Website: apple
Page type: address-validator
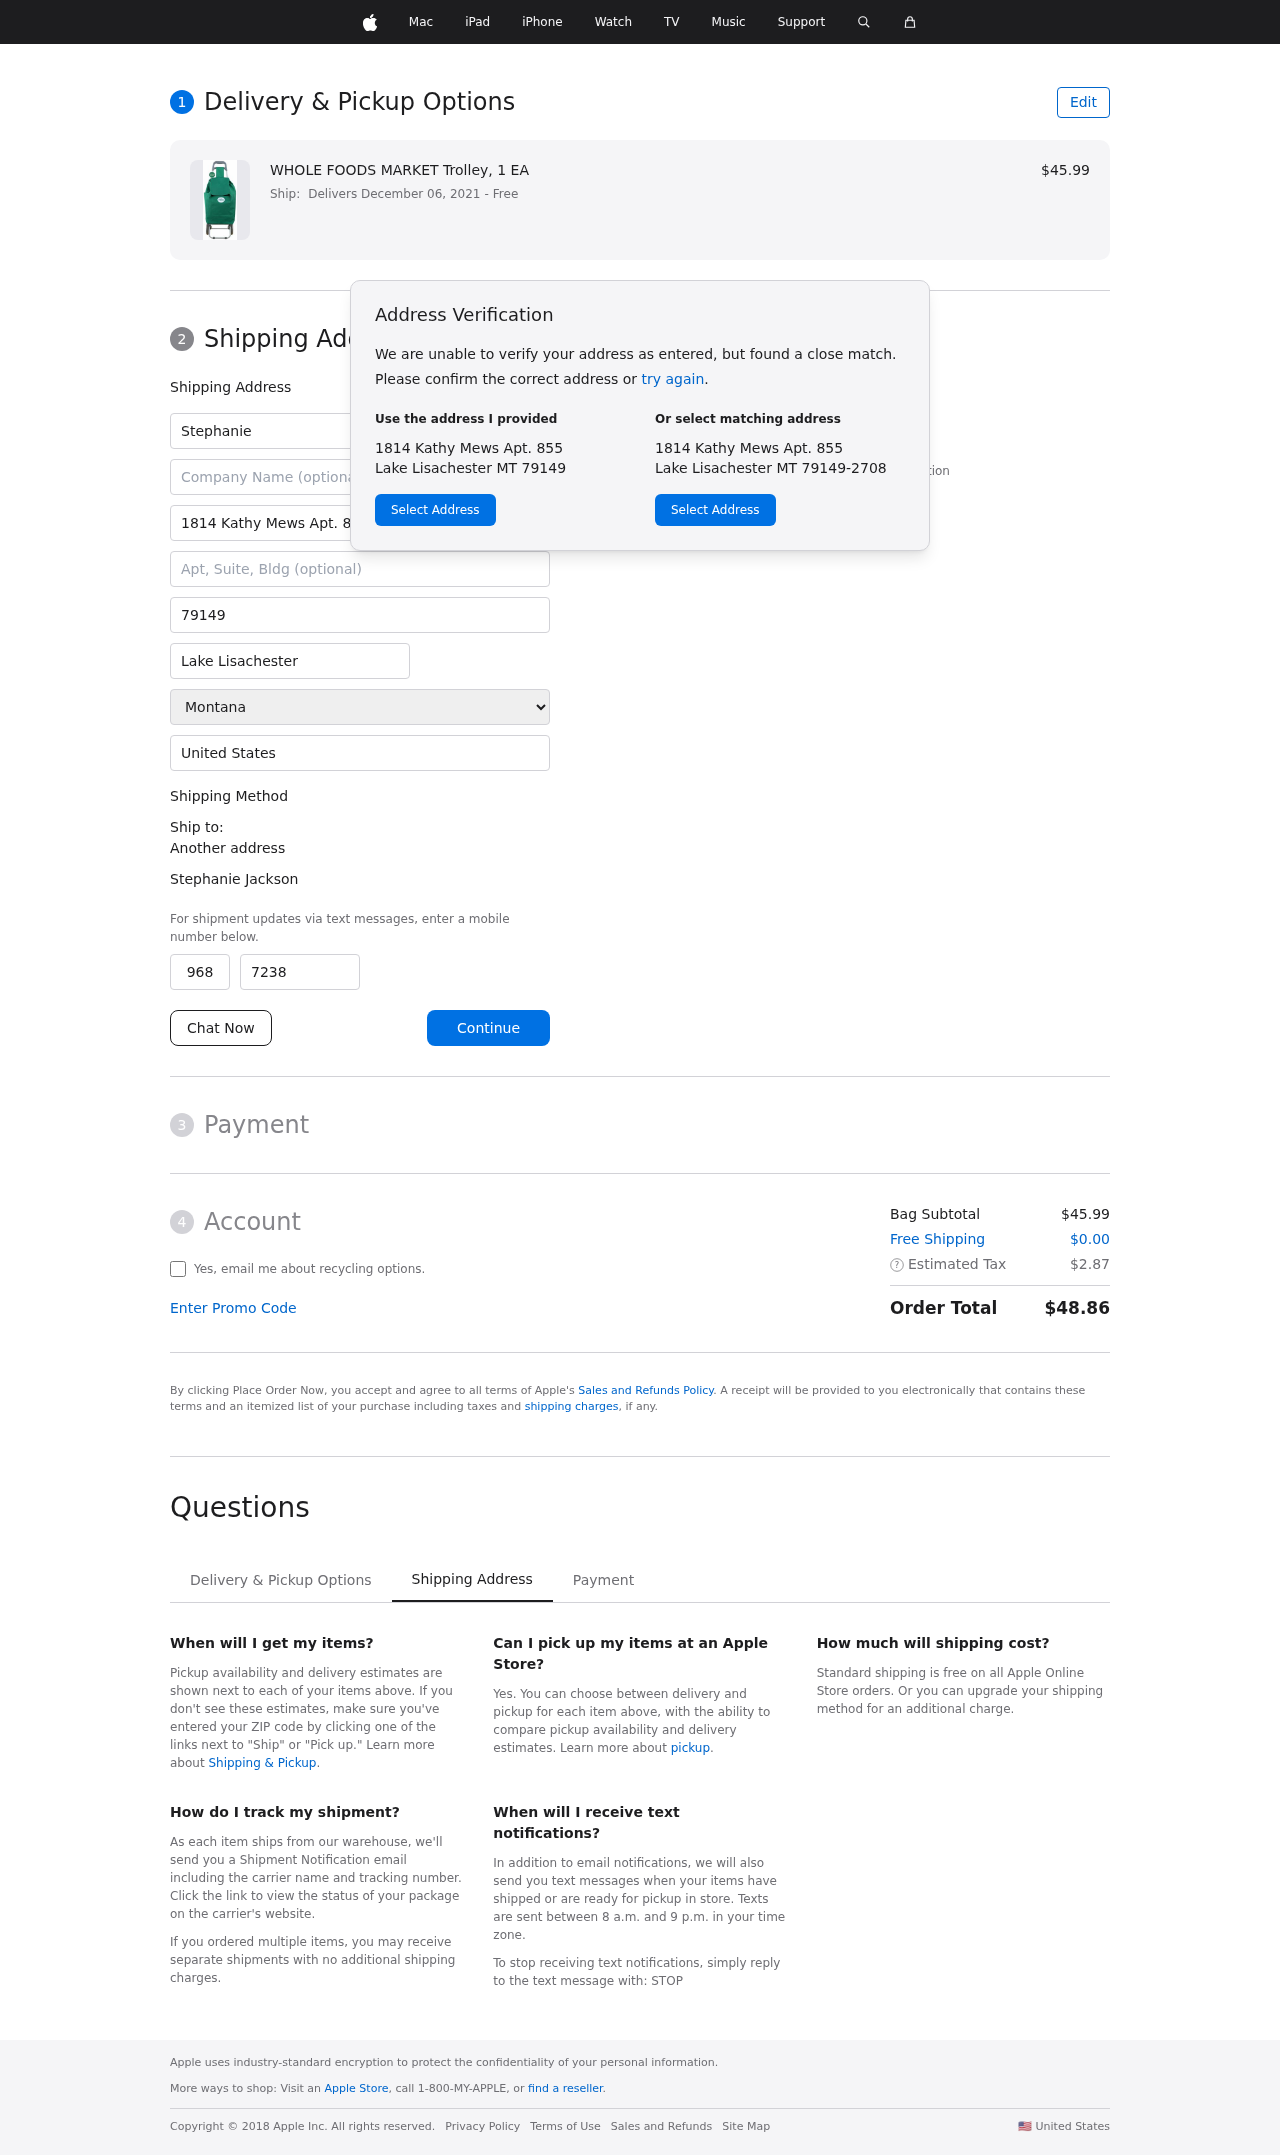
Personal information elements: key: PII_CITY
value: Lake Lisachester
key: PII_COUNTRY
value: United States
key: PII_FIRSTNAME
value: Stephanie
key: PII_FULLNAME
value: Stephanie Jackson
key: PII_LASTNAME
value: Jackson
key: PII_PHONE_AREA
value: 968
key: PII_PHONE_SUFFIX
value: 7238
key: PII_POSTCODE
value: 79149
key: PII_STATE
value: Montana
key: PII_STREET
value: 1814 Kathy Mews Apt. 855
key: PII_CITY_STATE_ZIP
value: Lake Lisachester MT 79149
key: PII_STATE_ABBR
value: MT
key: PII_POSTCODE_FULL
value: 79149
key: PII_POSTCODE_NUMERIC
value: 79149
Product elements: key: PRODUCT1_NAME
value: WHOLE FOODS MARKET Trolley, 1 EA
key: PRODUCT1_PRICE
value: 45.99
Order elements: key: ORDER_DELIVERY_DATE
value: Delivers December 06, 2021
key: ORDER_SUBTOTAL
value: $45.99
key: ORDER_SHIPPING_COST
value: $0.00
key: ORDER_TAX
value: $2.87
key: ORDER_TOTAL
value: $48.86